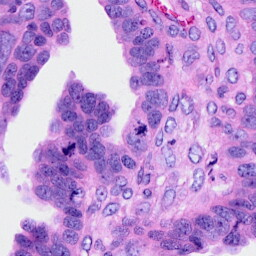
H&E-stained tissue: Ovarian